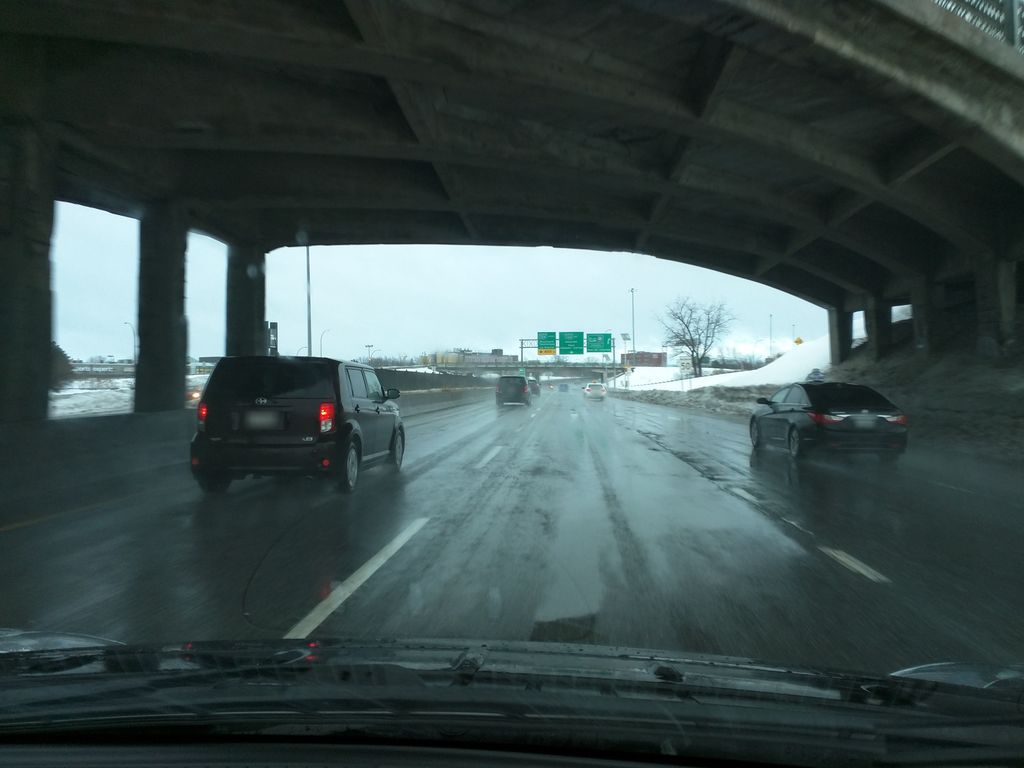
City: montreal